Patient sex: M
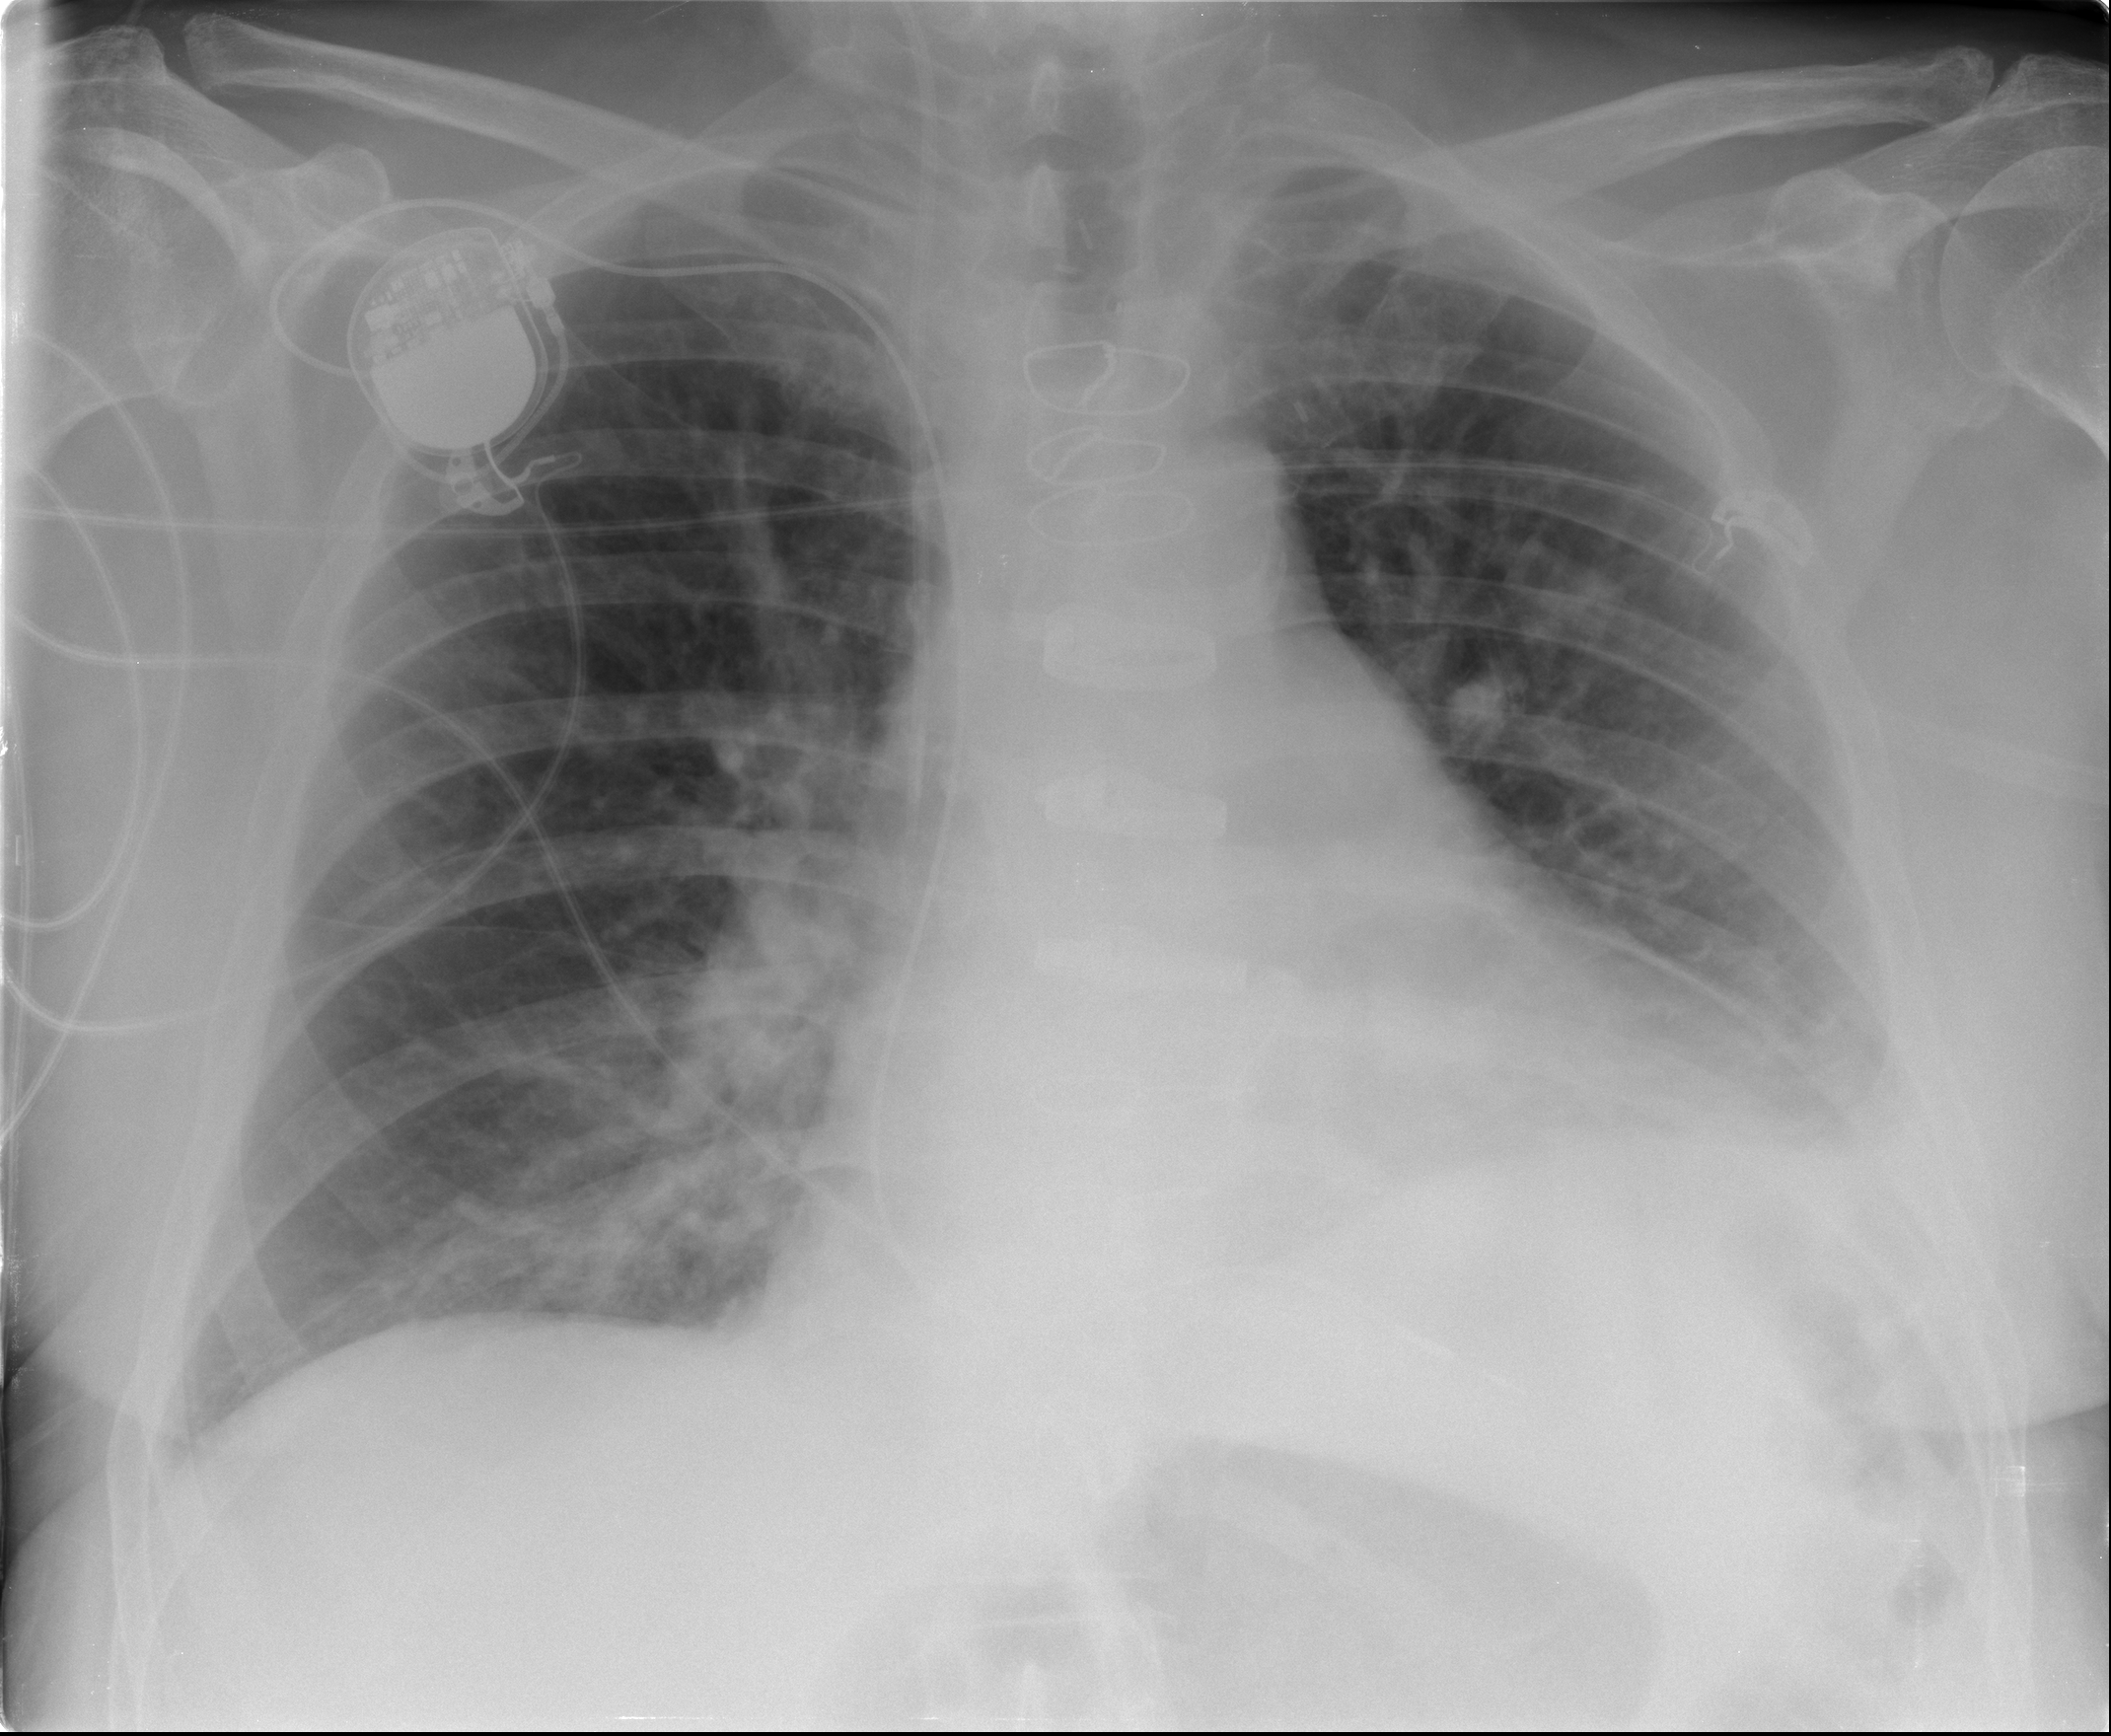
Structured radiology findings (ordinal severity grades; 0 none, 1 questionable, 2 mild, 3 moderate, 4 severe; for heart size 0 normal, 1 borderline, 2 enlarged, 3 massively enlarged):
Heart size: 2
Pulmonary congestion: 2
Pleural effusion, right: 0
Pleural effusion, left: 2
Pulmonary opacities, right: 2
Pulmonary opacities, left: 2
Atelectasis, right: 2
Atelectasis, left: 2